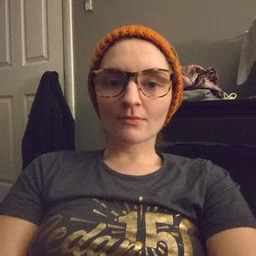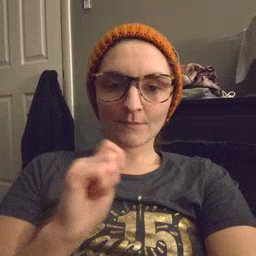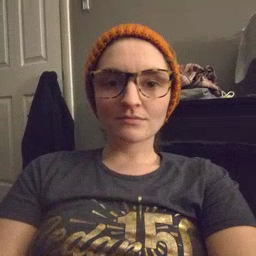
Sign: potty